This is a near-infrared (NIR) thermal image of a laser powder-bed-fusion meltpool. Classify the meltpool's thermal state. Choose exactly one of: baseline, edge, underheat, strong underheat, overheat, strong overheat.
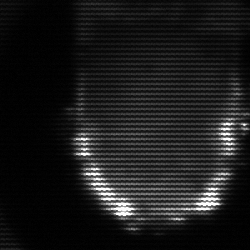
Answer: baseline